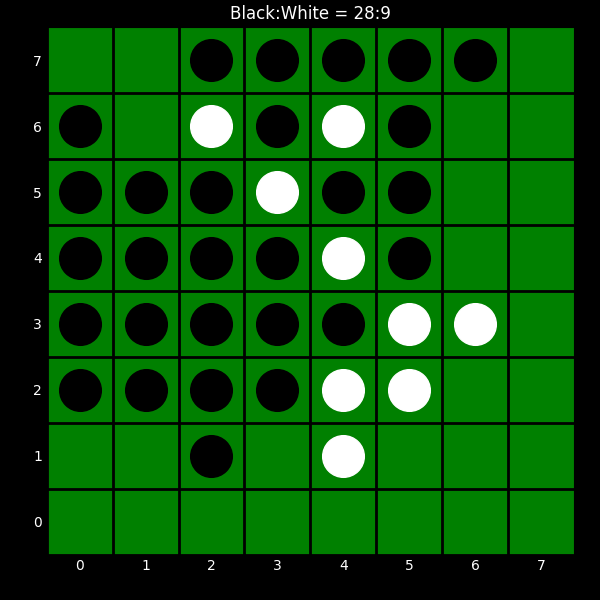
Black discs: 28
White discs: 9